Interaction volume radius: 5 \u00c5
Interaction volume height: 20 \u00c5
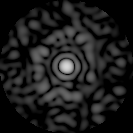
Disorder parameter: 0.8352